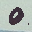
Label: 0